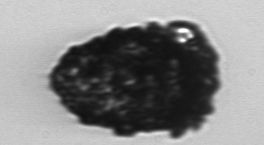
Label: Stenosemella_pacifica